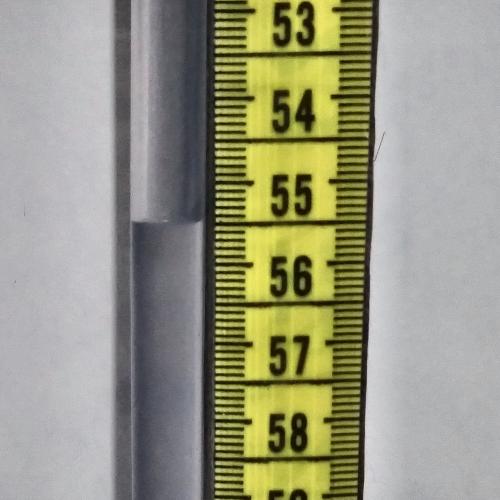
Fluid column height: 55.5 cm